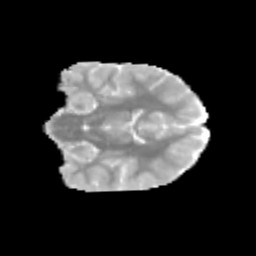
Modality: MD
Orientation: coronal
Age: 11
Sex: male
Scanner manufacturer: siemens
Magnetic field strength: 3 T
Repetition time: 3.8 s
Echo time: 0.07 s